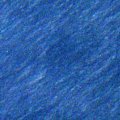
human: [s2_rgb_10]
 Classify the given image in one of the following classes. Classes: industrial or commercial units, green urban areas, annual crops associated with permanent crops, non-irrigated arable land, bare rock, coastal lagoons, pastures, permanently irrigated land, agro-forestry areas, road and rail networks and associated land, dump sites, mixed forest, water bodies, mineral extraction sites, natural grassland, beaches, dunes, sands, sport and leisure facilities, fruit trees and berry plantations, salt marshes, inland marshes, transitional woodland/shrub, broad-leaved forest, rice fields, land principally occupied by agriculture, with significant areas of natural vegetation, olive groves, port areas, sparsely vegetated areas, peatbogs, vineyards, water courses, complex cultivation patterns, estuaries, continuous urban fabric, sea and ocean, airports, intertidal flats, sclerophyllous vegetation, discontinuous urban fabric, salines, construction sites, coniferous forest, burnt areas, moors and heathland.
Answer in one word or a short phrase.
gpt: sea and ocean